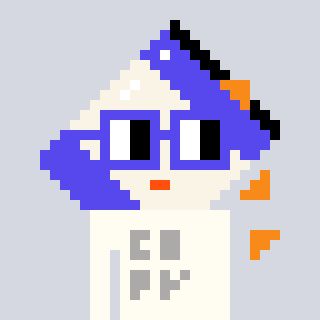
a pixel art character with square blue glasses, a chips-shaped head and a grayscale-colored body on a cool background